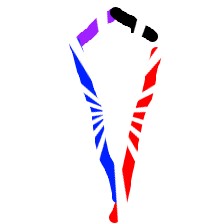
Shape: kite